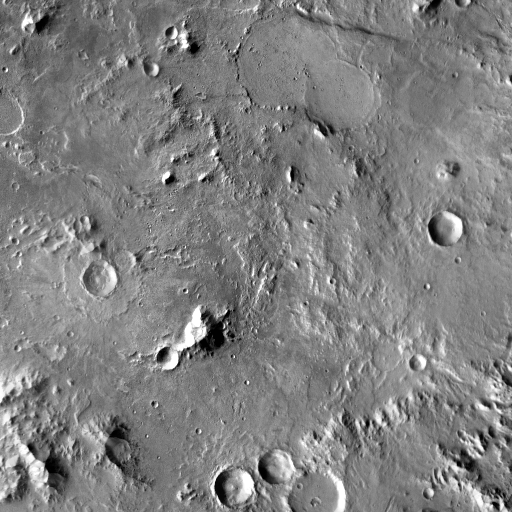
Crater classes present: Background, Other, Layered, Buried